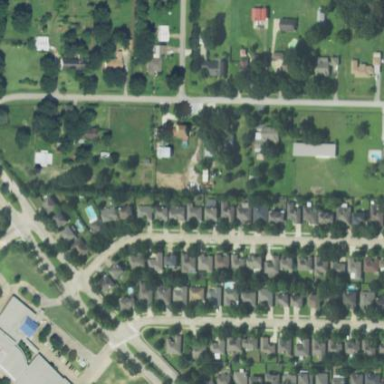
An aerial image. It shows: Residential area within neighborhood.